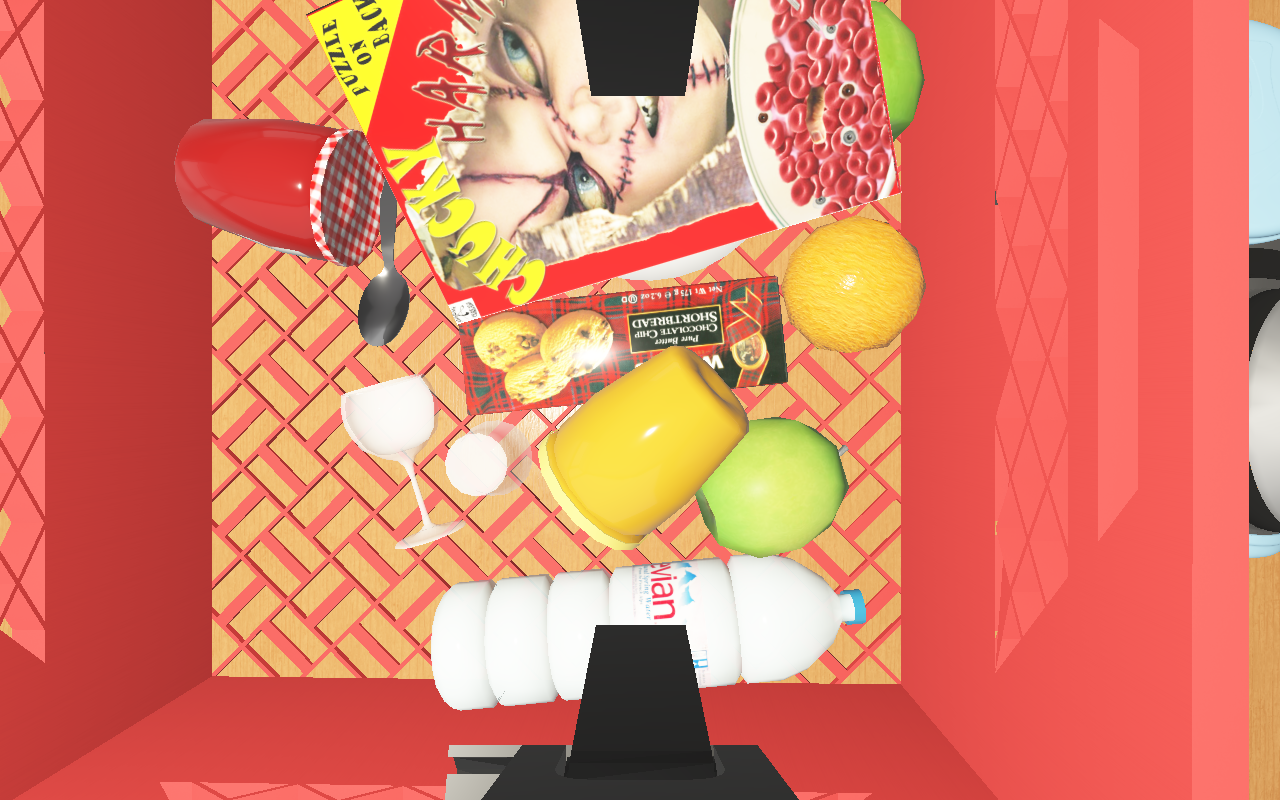
Objects in the scene:
apple
cereal box
cereal box